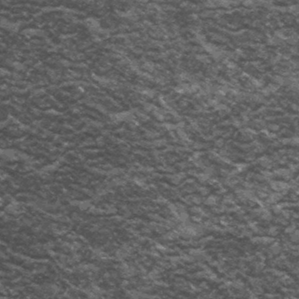
Label: frost